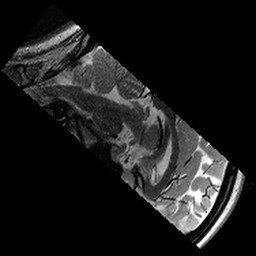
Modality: T2w
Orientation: sagittal
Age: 11
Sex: female
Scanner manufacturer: siemens
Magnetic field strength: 3 T
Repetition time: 9.23 s
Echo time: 0.067 s